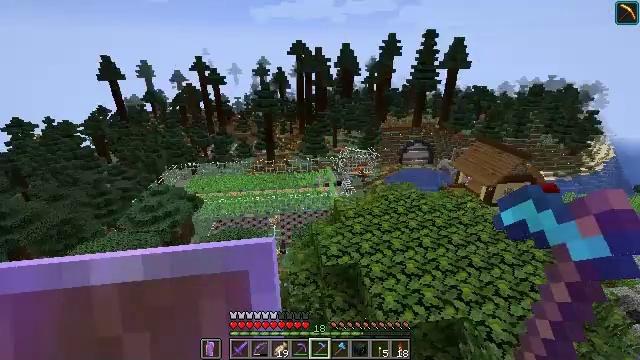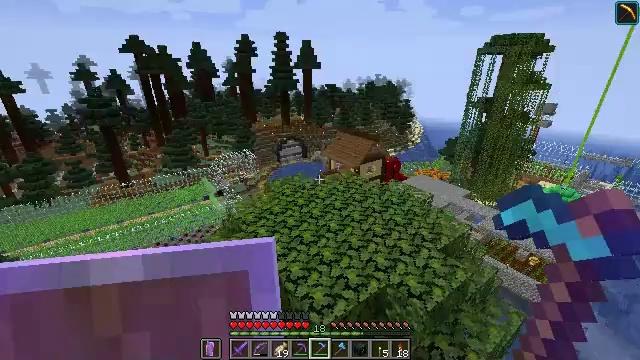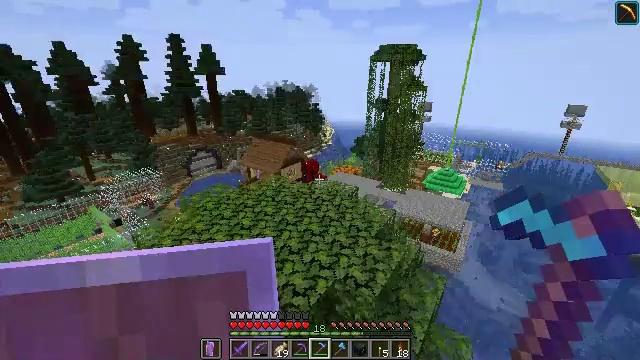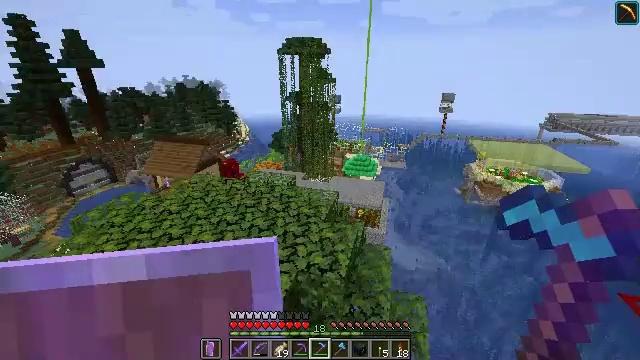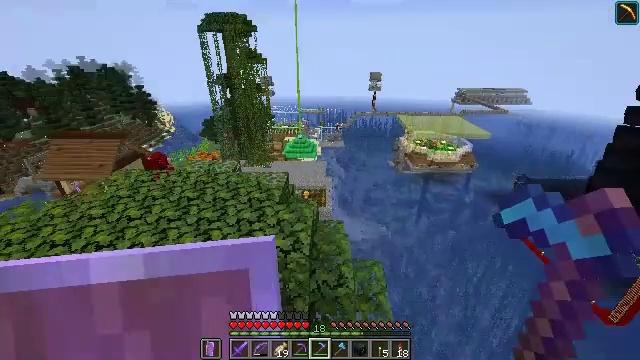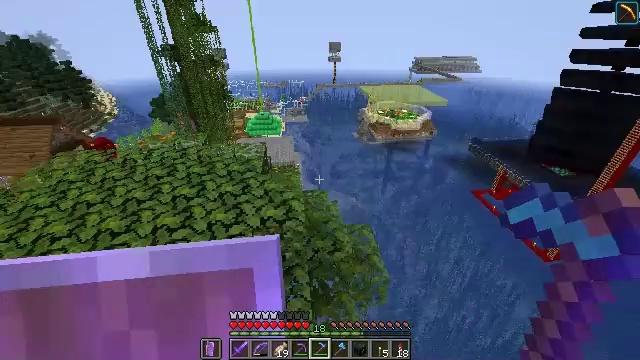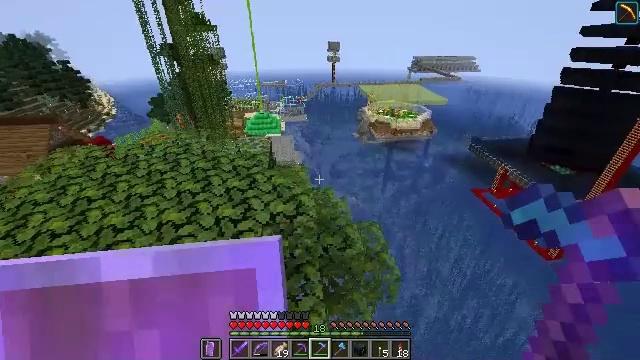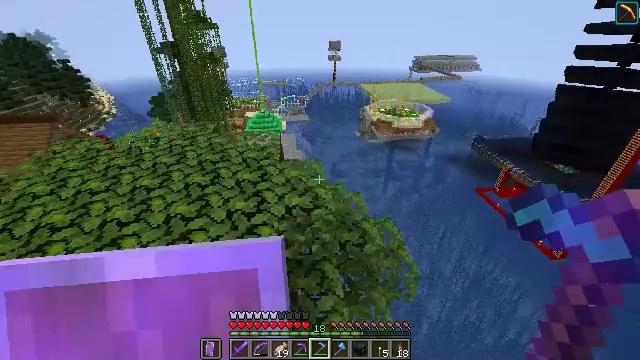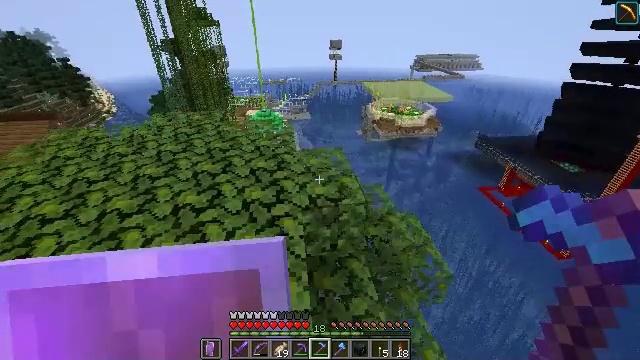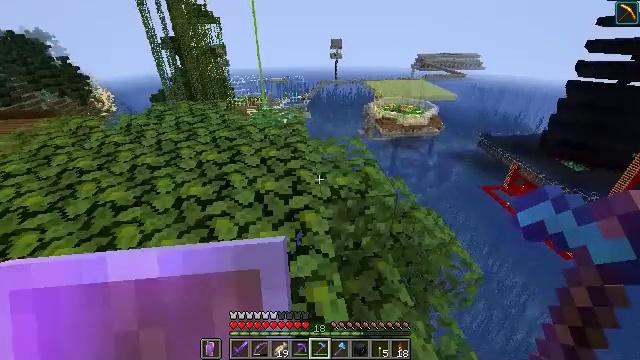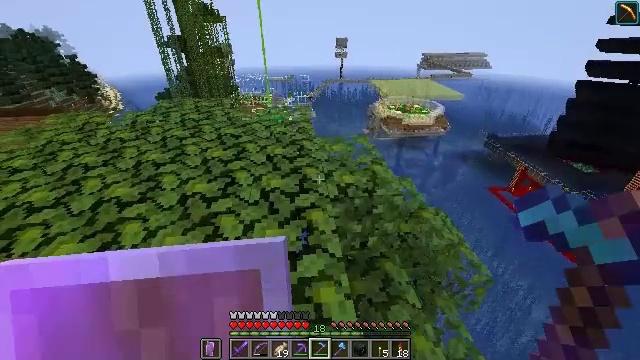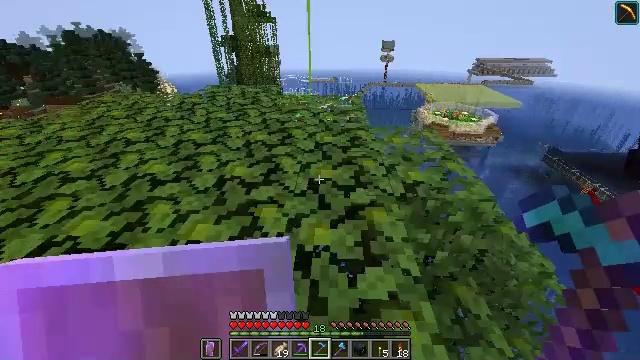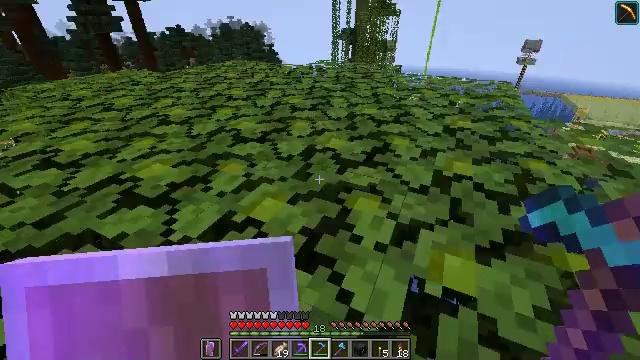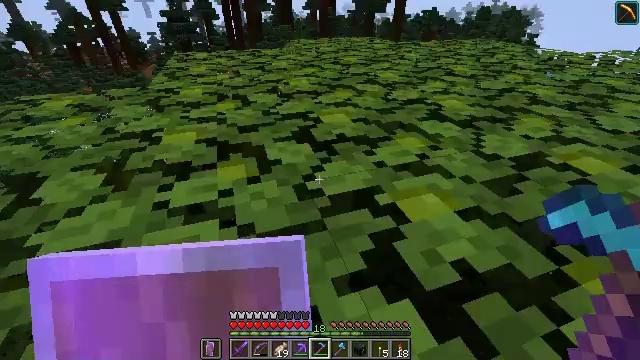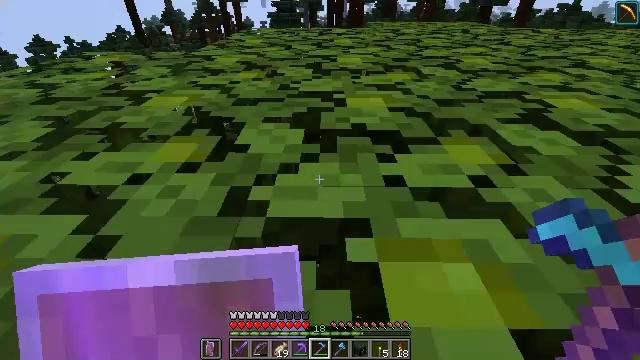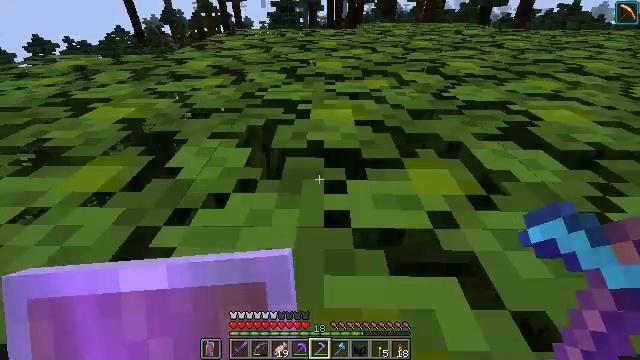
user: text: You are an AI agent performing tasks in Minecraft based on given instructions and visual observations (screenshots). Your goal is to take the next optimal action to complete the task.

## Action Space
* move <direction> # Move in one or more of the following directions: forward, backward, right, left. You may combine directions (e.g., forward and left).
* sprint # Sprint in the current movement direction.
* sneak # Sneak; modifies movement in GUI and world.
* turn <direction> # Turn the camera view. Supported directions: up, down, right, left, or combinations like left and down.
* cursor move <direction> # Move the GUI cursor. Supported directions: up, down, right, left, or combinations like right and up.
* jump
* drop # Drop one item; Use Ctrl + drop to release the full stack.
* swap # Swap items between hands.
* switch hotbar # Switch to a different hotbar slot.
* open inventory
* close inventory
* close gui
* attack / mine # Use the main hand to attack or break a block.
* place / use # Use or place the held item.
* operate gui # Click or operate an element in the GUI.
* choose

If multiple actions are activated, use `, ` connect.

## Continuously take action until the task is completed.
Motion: motion action
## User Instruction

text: Gather jungle leaves from the tree.
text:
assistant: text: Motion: turn right
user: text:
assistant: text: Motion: turn right and up
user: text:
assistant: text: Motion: turn right
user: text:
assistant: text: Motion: turn right and down
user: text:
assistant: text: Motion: turn right and down
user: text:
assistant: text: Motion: no_op
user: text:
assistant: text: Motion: no_op
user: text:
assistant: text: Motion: no_op
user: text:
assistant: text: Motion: no_op
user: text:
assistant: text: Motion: turn left
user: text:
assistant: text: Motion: turn left
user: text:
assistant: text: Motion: turn left
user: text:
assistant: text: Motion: turn left and down
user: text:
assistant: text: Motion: turn left
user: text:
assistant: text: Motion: no_op
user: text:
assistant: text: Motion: no_op
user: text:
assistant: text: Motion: no_op
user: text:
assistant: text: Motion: no_op
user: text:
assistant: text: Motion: no_op
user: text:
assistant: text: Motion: no_op
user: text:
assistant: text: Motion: turn down
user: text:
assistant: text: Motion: turn down
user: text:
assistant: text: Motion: no_op
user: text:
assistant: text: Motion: no_op
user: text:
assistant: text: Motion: no_op
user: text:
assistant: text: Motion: no_op
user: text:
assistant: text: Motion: no_op
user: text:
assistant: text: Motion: move back
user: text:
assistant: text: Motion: move back
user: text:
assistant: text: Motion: move back